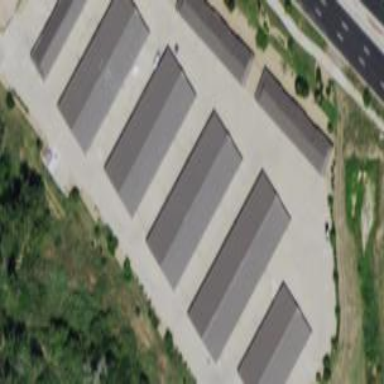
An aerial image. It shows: Commercial building with storage rental shop inside.